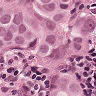
Metastatic tissue present: yes